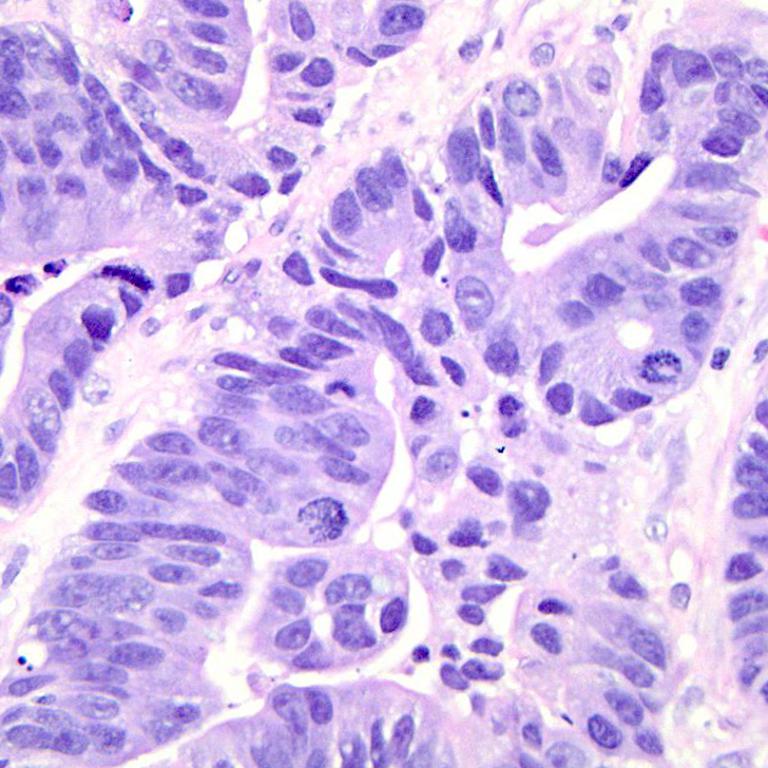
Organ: colon
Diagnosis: adenocarcinomas